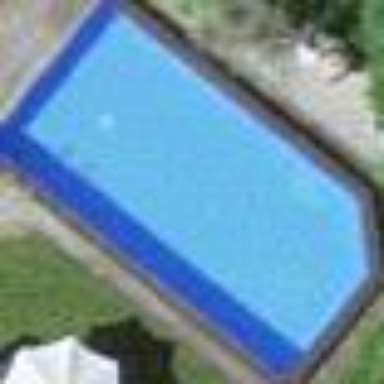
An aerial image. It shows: Swimming pool located in leisure land.